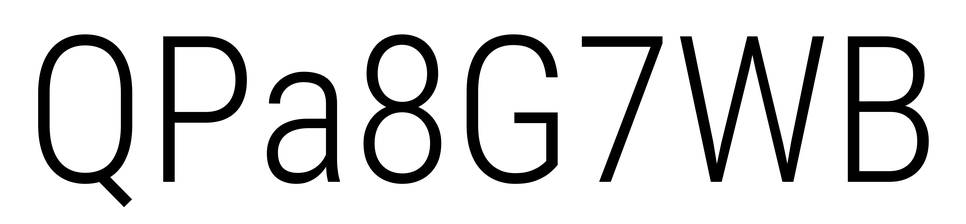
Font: Roboto_Condensed_Light